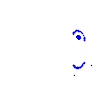
Particle: pion